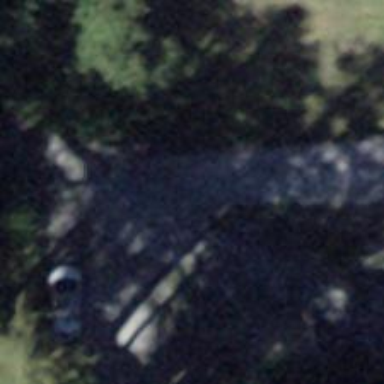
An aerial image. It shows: Gravel track with grade 3 track type. There is ford on the road.